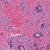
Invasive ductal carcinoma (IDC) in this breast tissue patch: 1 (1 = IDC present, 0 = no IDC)